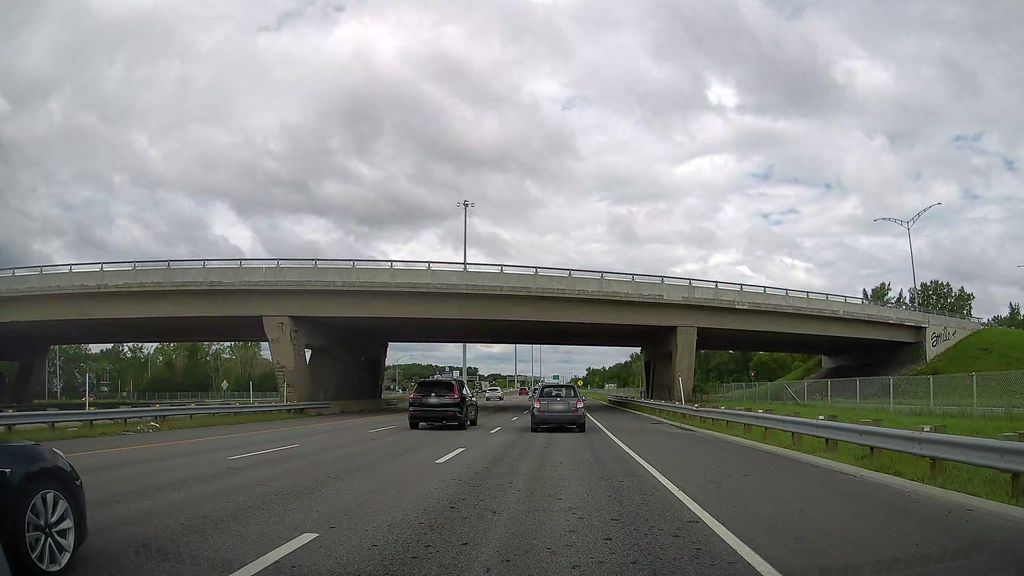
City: montreal